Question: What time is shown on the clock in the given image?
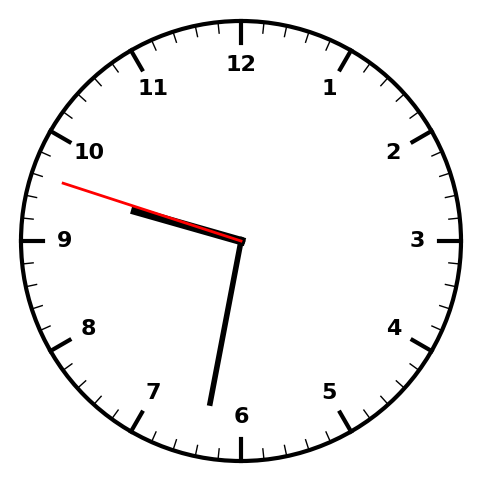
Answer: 09:31:48